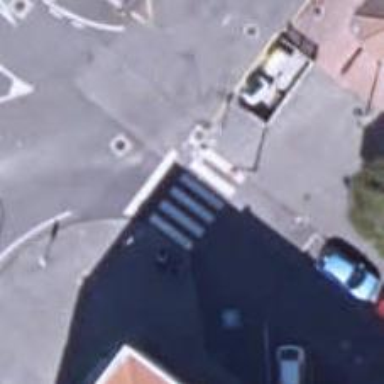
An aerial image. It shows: Uncontrolled zebra crossing on the road.